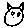
Label: cat